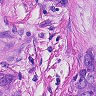
Metastatic tissue present: yes